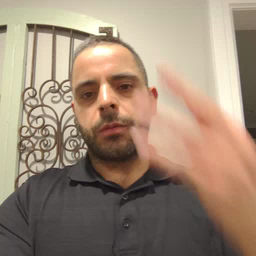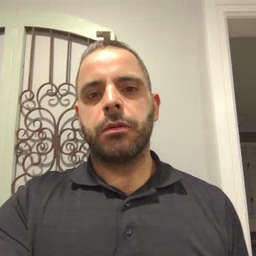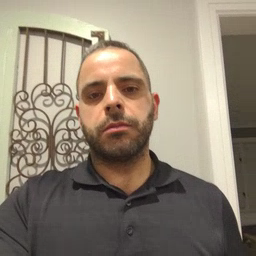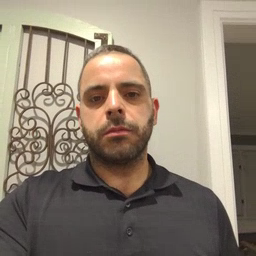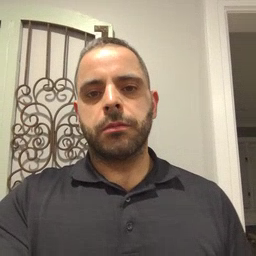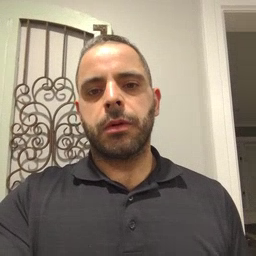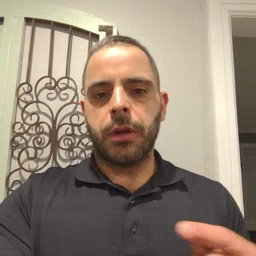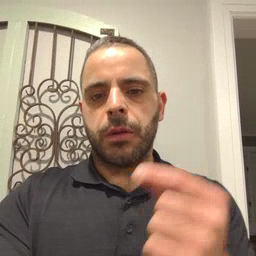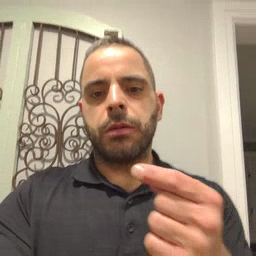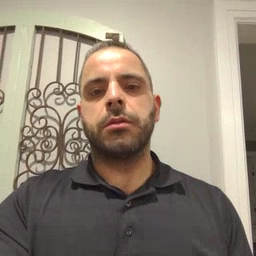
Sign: owie